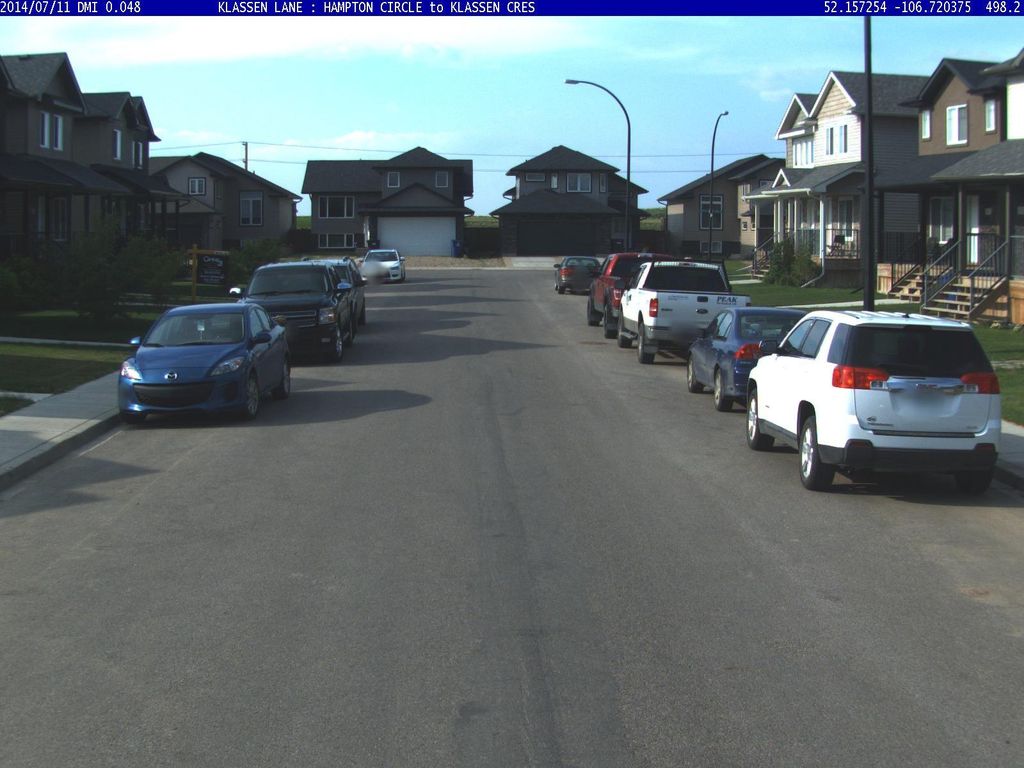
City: saskatoon